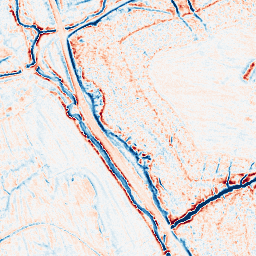
Category: edge_preserving
Decomposition family: anisotropic_diffusion
Decomposition parameters: iterations: 10
kappa: 50
gamma: 0.2
Upsampling method: quadratic
Upsampling parameters: scale: 2
Upsampling scale: 2